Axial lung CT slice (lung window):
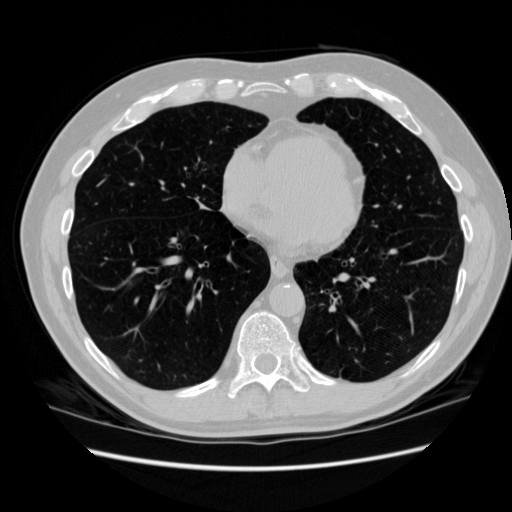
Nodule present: no